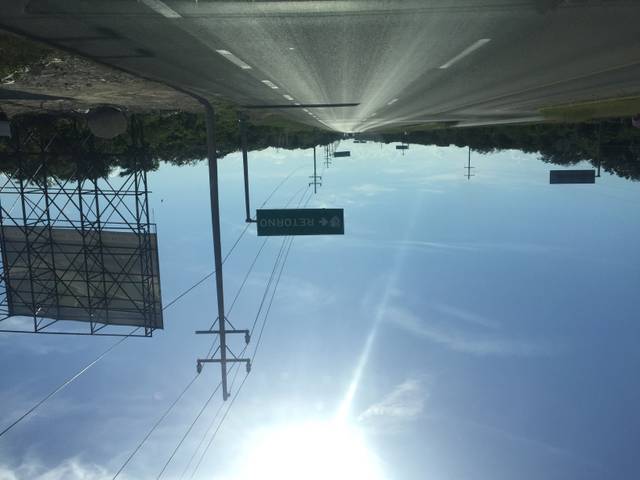
Region: Mexico
Coordinates: 20.288, -87.386